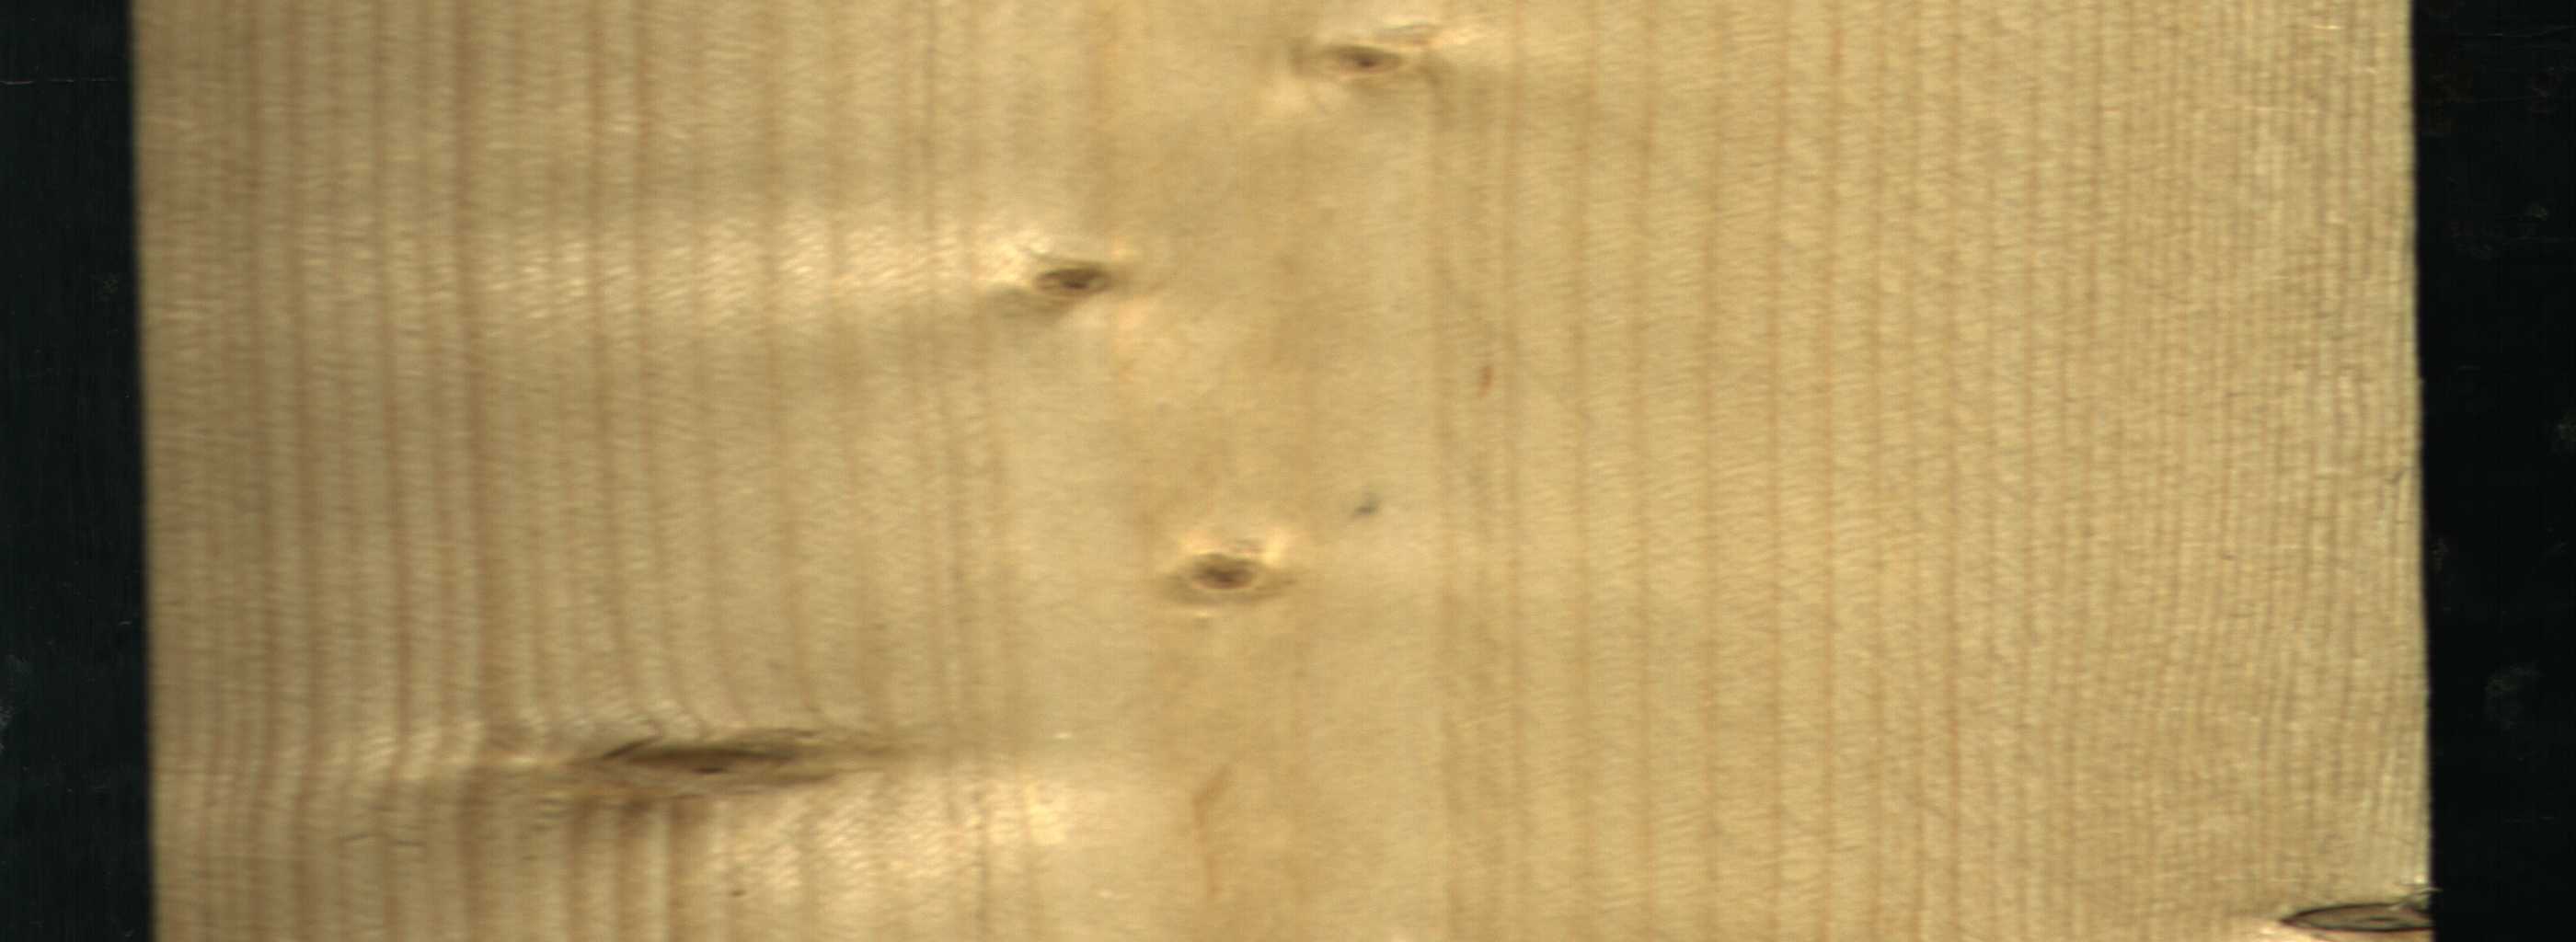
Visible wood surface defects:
Dead_Knot
Live_Knot
Live_Knot
Live_Knot
Live_Knot